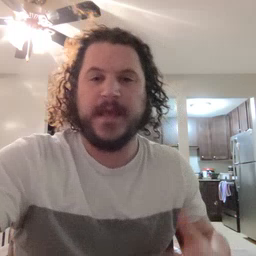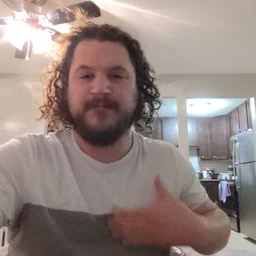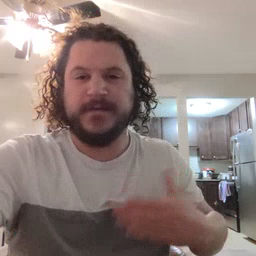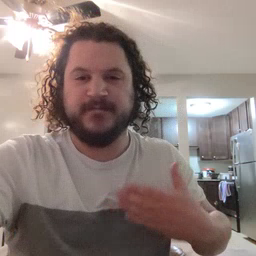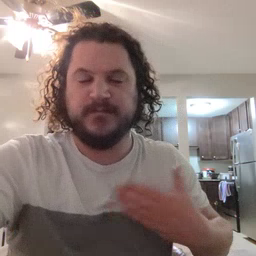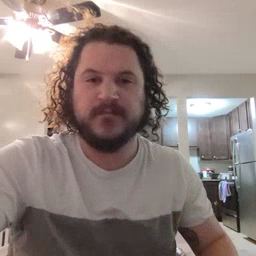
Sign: happy